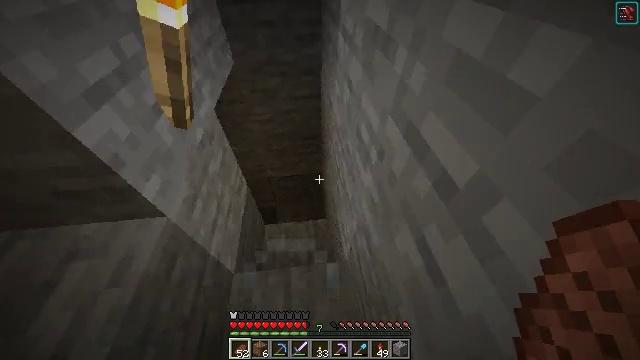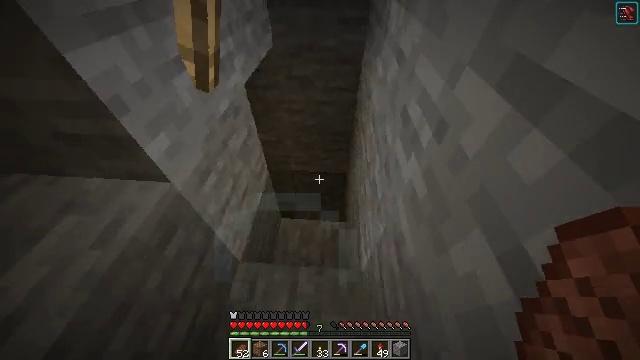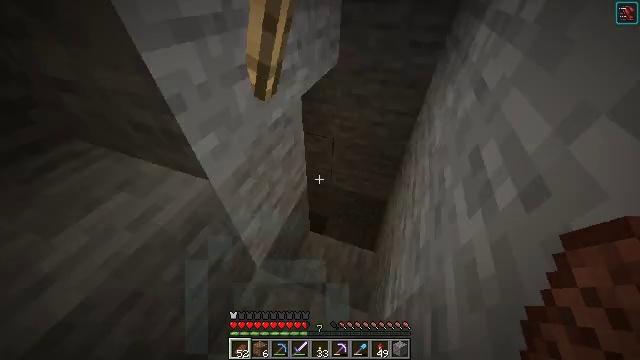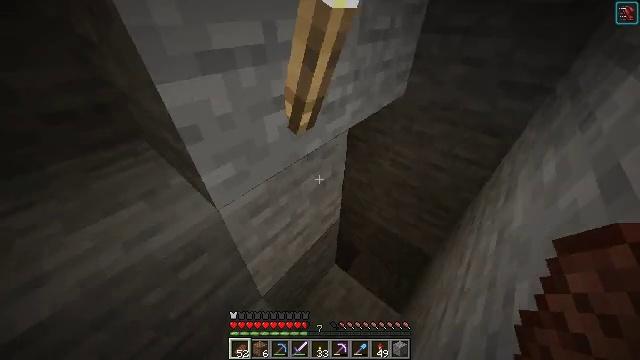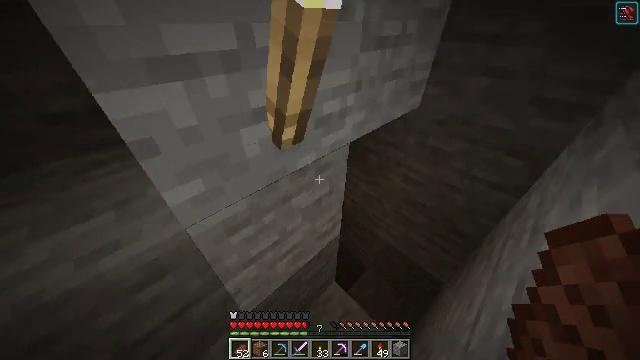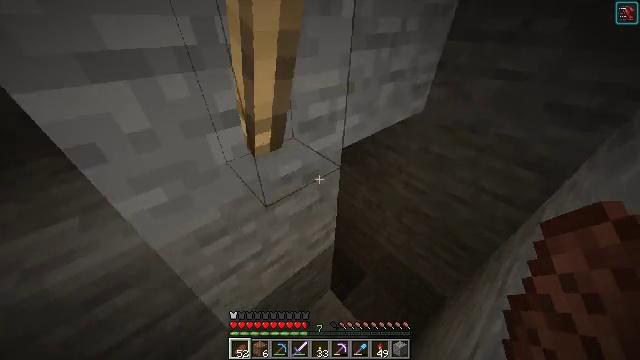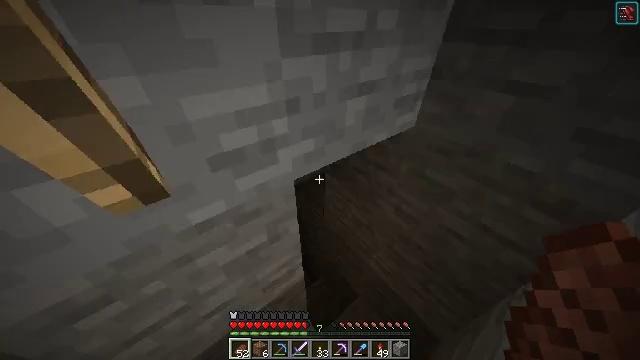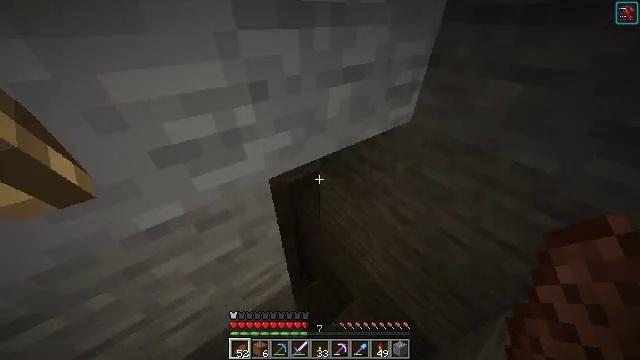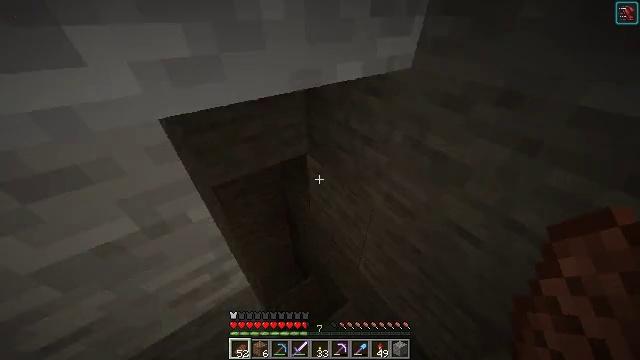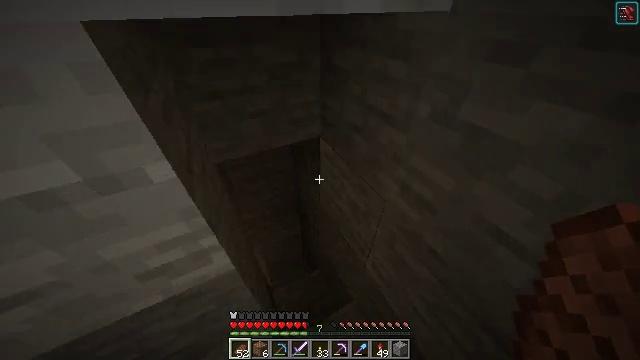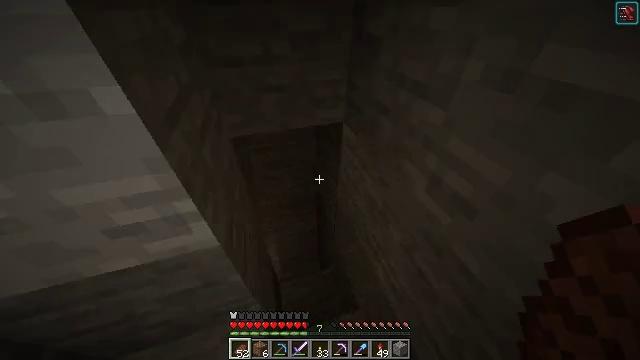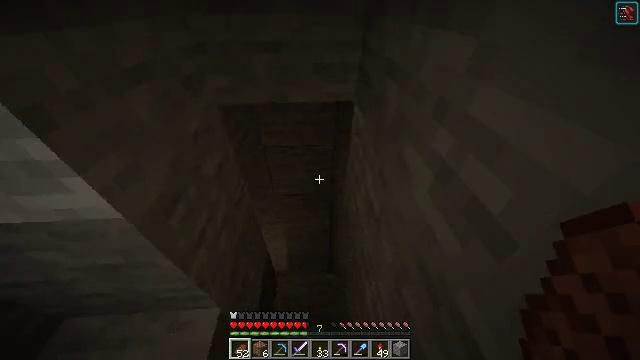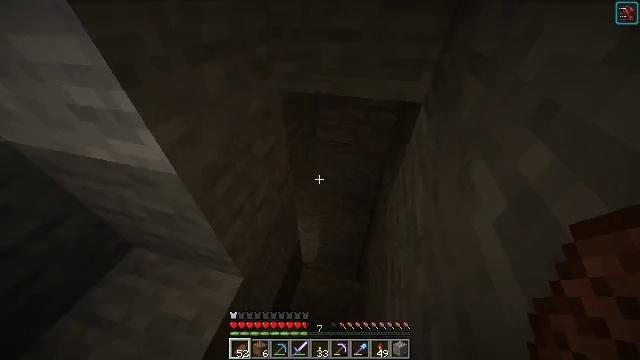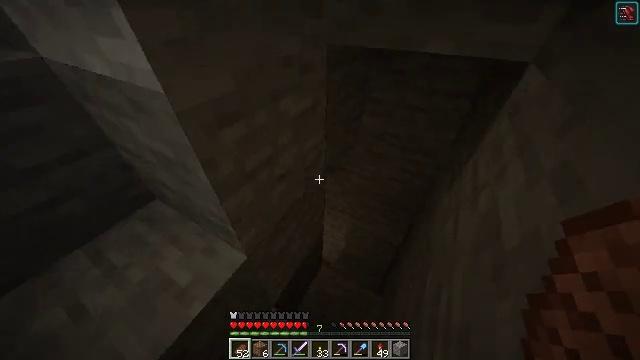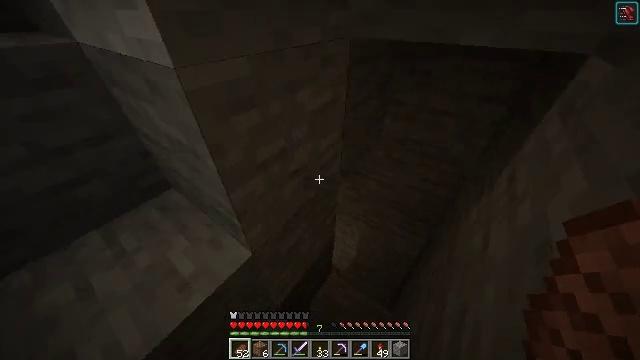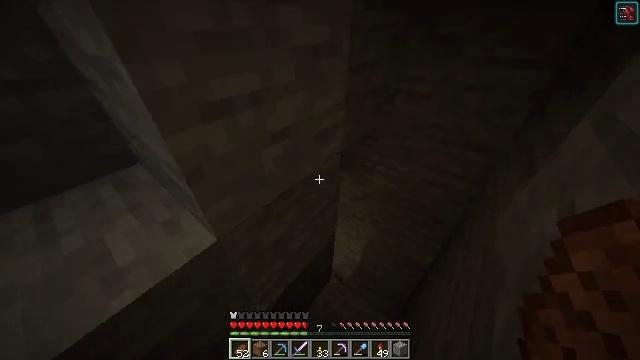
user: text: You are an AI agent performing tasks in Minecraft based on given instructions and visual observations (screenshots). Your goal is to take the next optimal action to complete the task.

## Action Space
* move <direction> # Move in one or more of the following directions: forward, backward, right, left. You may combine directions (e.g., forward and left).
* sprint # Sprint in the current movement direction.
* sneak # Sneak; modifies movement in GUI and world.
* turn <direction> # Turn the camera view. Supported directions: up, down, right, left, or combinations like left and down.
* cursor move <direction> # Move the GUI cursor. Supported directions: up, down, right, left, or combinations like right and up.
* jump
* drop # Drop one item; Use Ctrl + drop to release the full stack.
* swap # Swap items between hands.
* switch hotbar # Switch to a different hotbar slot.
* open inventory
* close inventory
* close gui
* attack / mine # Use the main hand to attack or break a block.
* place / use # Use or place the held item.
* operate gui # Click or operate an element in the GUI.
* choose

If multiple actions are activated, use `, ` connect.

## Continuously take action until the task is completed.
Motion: motion action
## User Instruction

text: Kill enemies.
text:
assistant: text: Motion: move forward and move right, turn left and up
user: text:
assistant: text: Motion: move forward and move right, turn left and up
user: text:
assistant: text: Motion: move forward and move right, turn left and up
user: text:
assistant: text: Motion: move forward and move right, turn left and up
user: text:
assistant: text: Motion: move forward and move right, turn left
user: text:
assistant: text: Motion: move forward and move right, turn left
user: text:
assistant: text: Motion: move forward and move right
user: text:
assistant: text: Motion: move forward and move right, turn left and down
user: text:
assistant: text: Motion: move forward and move right, turn left and down
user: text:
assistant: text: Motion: move forward and move right, turn left
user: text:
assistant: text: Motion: move forward and move right, turn left
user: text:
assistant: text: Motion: move forward and move right, turn left
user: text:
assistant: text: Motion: move forward and move right, turn left
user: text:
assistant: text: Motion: move forward and move right, turn left and up
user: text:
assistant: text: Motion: move forward and move right, turn left and up
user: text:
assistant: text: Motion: move forward and move right, turn up
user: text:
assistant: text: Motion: move forward and move right
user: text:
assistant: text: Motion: move forward and move right
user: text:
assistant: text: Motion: move forward and move right
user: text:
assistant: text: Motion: move forward and move right, turn left
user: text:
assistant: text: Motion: move forward and move right, turn left
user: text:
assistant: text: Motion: move forward and move right, turn left and down
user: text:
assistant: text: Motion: move forward and move right, turn left and down
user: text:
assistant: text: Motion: move forward and move right, turn left
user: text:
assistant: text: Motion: move forward and move right, turn left and down
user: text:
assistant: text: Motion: move forward and move right, turn left
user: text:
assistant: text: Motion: move forward and move right, turn left
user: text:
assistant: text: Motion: move forward and move right, turn left
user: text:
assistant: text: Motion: move forward and move right, turn left and up
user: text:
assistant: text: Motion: move forward and move right, turn left and up